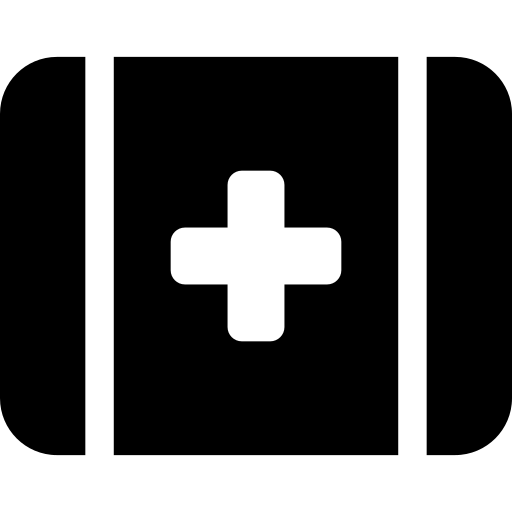
Tags: icon, FontAwesome, fa-icon, solid, kit, medical